Question: I was just playing around with CSS positioning and I have got a few doubts regarding the the elements being rendered in browsers? Would someone please explain to me why this is?

HTML CODE
'''
<!DOCTYPE html PUBLIC "-//W3C//DTD XHTML 1.0 Strict//EN" "http://www.w3.org/TR/xhtml1/DTD/xhtml1-strict.dtd">
<html>
<head>
<title>Untitled Document</title>
<meta http-equiv="Content-Type" content="text/html; charset=iso-8859-1">
</head>
<body>
<div style="background:#ccc;height:150px;width:300px;">
parent div
<div style="background:#ff0;height:50px;position:absolute;">
child div
</div>
</div>
</body>
</html>
'''
1.Why is the child div being displayed in-line with the content of the parent div in IE6 but not in Safari?
2.And when I positioned the child div absolute,it lost its width? But if I specify width:inherit it gets its full width back in Safari but not in IE6[i know inherit is not supported in IE].
Thank You
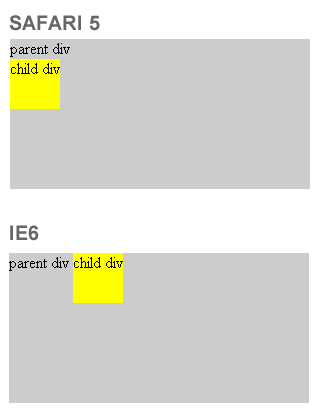
Answer: 1. Absolutely-positioned block-level elements are supposed to live in their own formatting context. Furthermore, since div is a block-level element, the child is supposed to go on a new line instead of inlining with the parent's content. And of course, one can't expect IE6 to know all this.
2. Absolutely-positioned block-level elements do not expand to fit their container if you do not give them a width.